Interaction volume radius: 5 \u00c5
Interaction volume height: 35 \u00c5
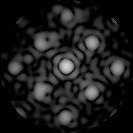
Disorder parameter: 0.2338